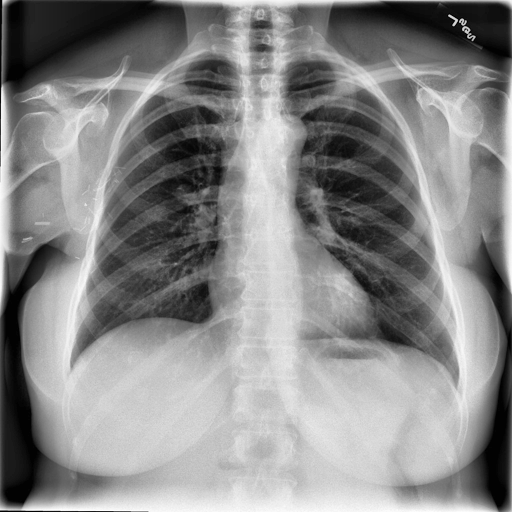
Finding: NORMAL